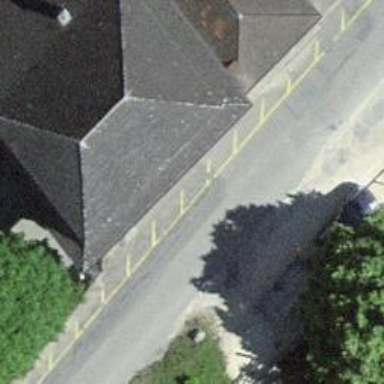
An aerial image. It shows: Tertiary road with asphalt surface.